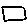
Label: square